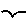
Label: bird